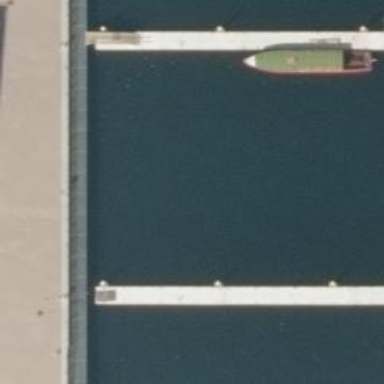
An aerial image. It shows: Man-made pier.